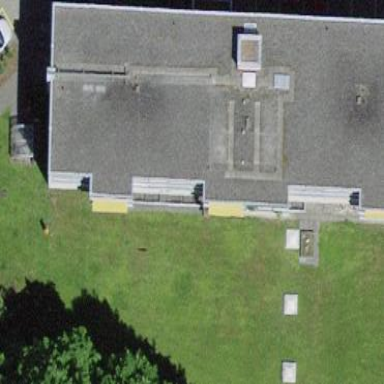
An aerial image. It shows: Office building with flat roof.